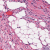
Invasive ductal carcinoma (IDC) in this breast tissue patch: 1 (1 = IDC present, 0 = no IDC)